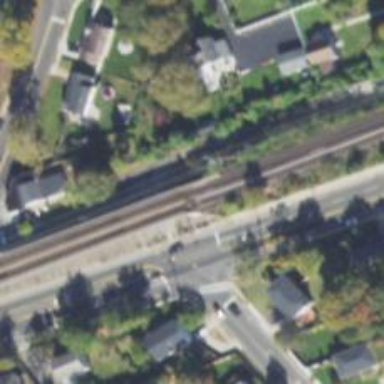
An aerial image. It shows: Electrified rail for trains.